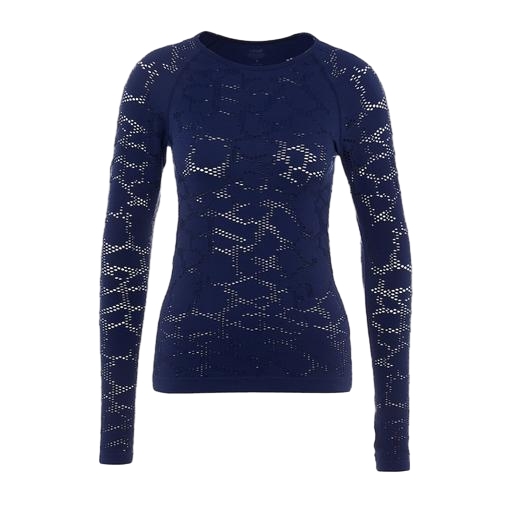
long-sleeve top, blue still long-sleeved top, long sleeve lace, white background